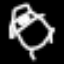
Label: bed